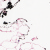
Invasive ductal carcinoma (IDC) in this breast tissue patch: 0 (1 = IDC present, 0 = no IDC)